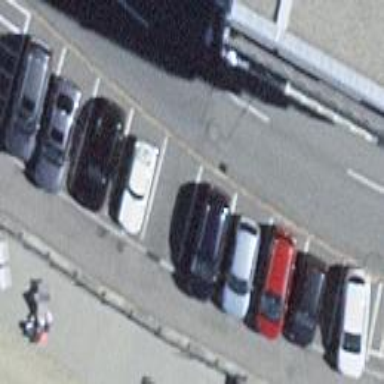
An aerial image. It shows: Asphalt street-side parking area.